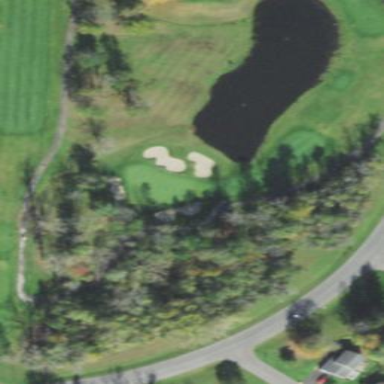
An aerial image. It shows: Scenic view of water hazard on golf course. The natural water feature adds beauty to the landscape.